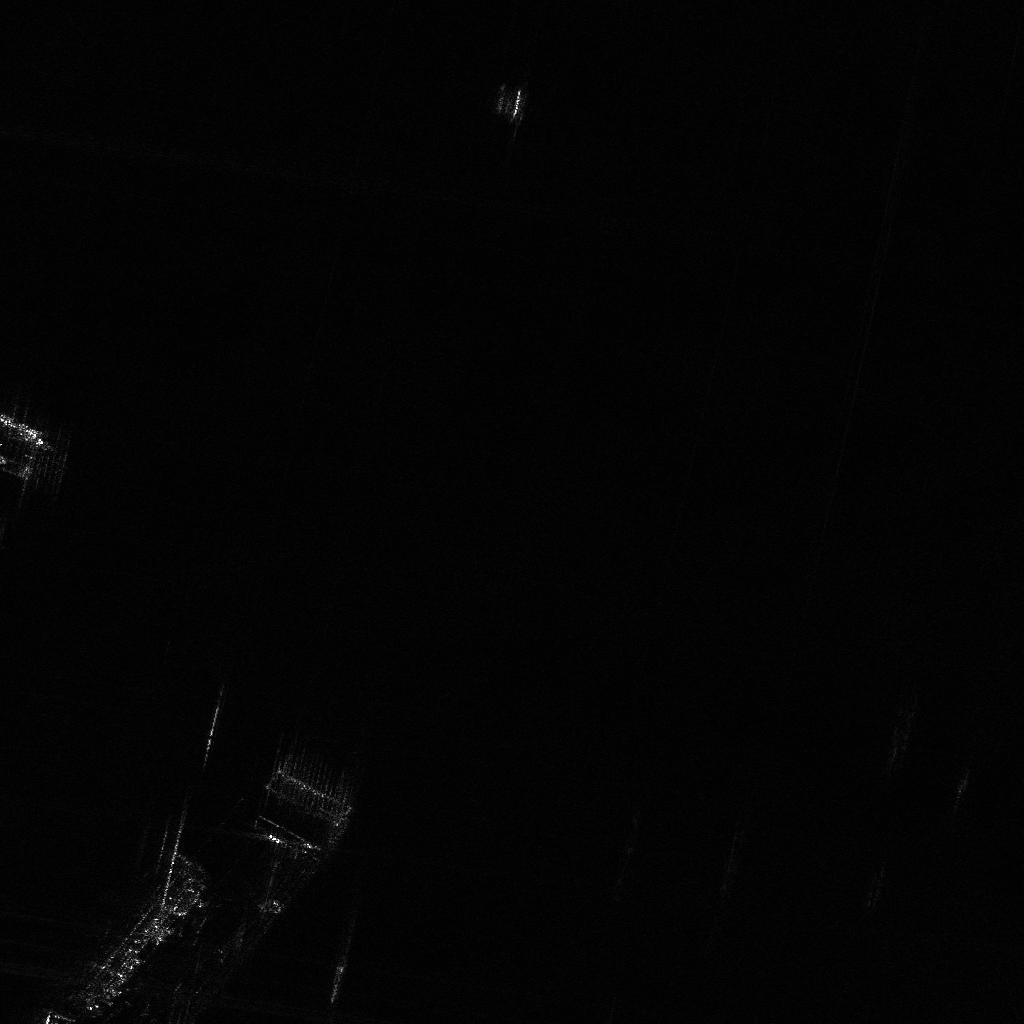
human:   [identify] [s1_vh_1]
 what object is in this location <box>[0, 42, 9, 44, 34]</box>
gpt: <ref>1 large container at the left</ref>

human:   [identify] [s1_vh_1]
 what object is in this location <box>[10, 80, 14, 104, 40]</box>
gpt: <ref>1 medium ore-oil at the bottom left</ref>